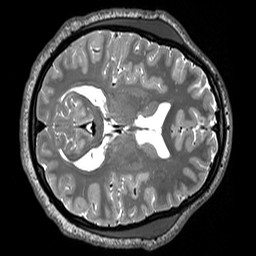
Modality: T2w
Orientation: axial
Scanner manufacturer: siemens
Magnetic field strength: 3 T
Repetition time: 3.2 s
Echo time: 0.406 s